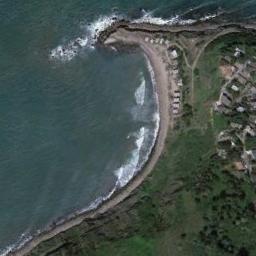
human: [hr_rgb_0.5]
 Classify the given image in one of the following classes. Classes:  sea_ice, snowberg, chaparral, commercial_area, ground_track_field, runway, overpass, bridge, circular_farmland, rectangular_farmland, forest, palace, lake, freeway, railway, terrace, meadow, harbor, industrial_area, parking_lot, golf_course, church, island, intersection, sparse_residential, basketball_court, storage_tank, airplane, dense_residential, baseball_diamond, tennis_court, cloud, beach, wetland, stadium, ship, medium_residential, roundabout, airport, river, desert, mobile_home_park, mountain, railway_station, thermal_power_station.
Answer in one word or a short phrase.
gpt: beach